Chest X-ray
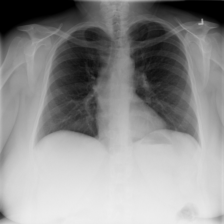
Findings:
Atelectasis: negative
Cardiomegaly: negative
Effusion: negative
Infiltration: negative
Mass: negative
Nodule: negative
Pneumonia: negative
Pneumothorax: negative
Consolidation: negative
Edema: negative
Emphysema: negative
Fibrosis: negative
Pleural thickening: negative
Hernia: negative